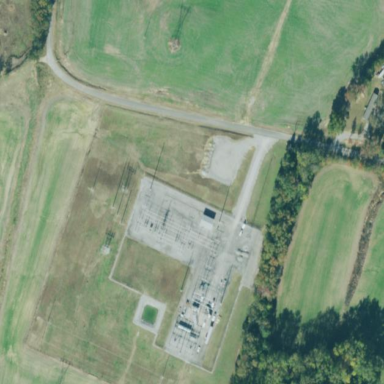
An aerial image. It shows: Outdoor distribution level power substation.